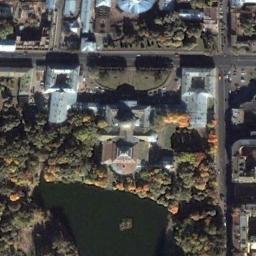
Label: palace